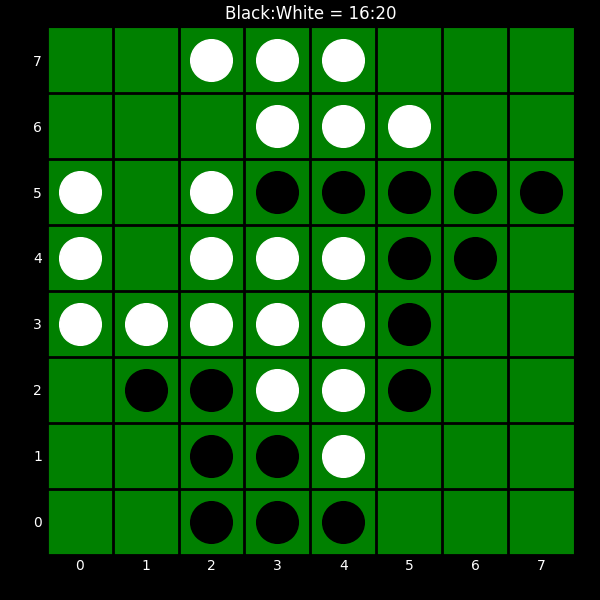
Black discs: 16
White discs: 20